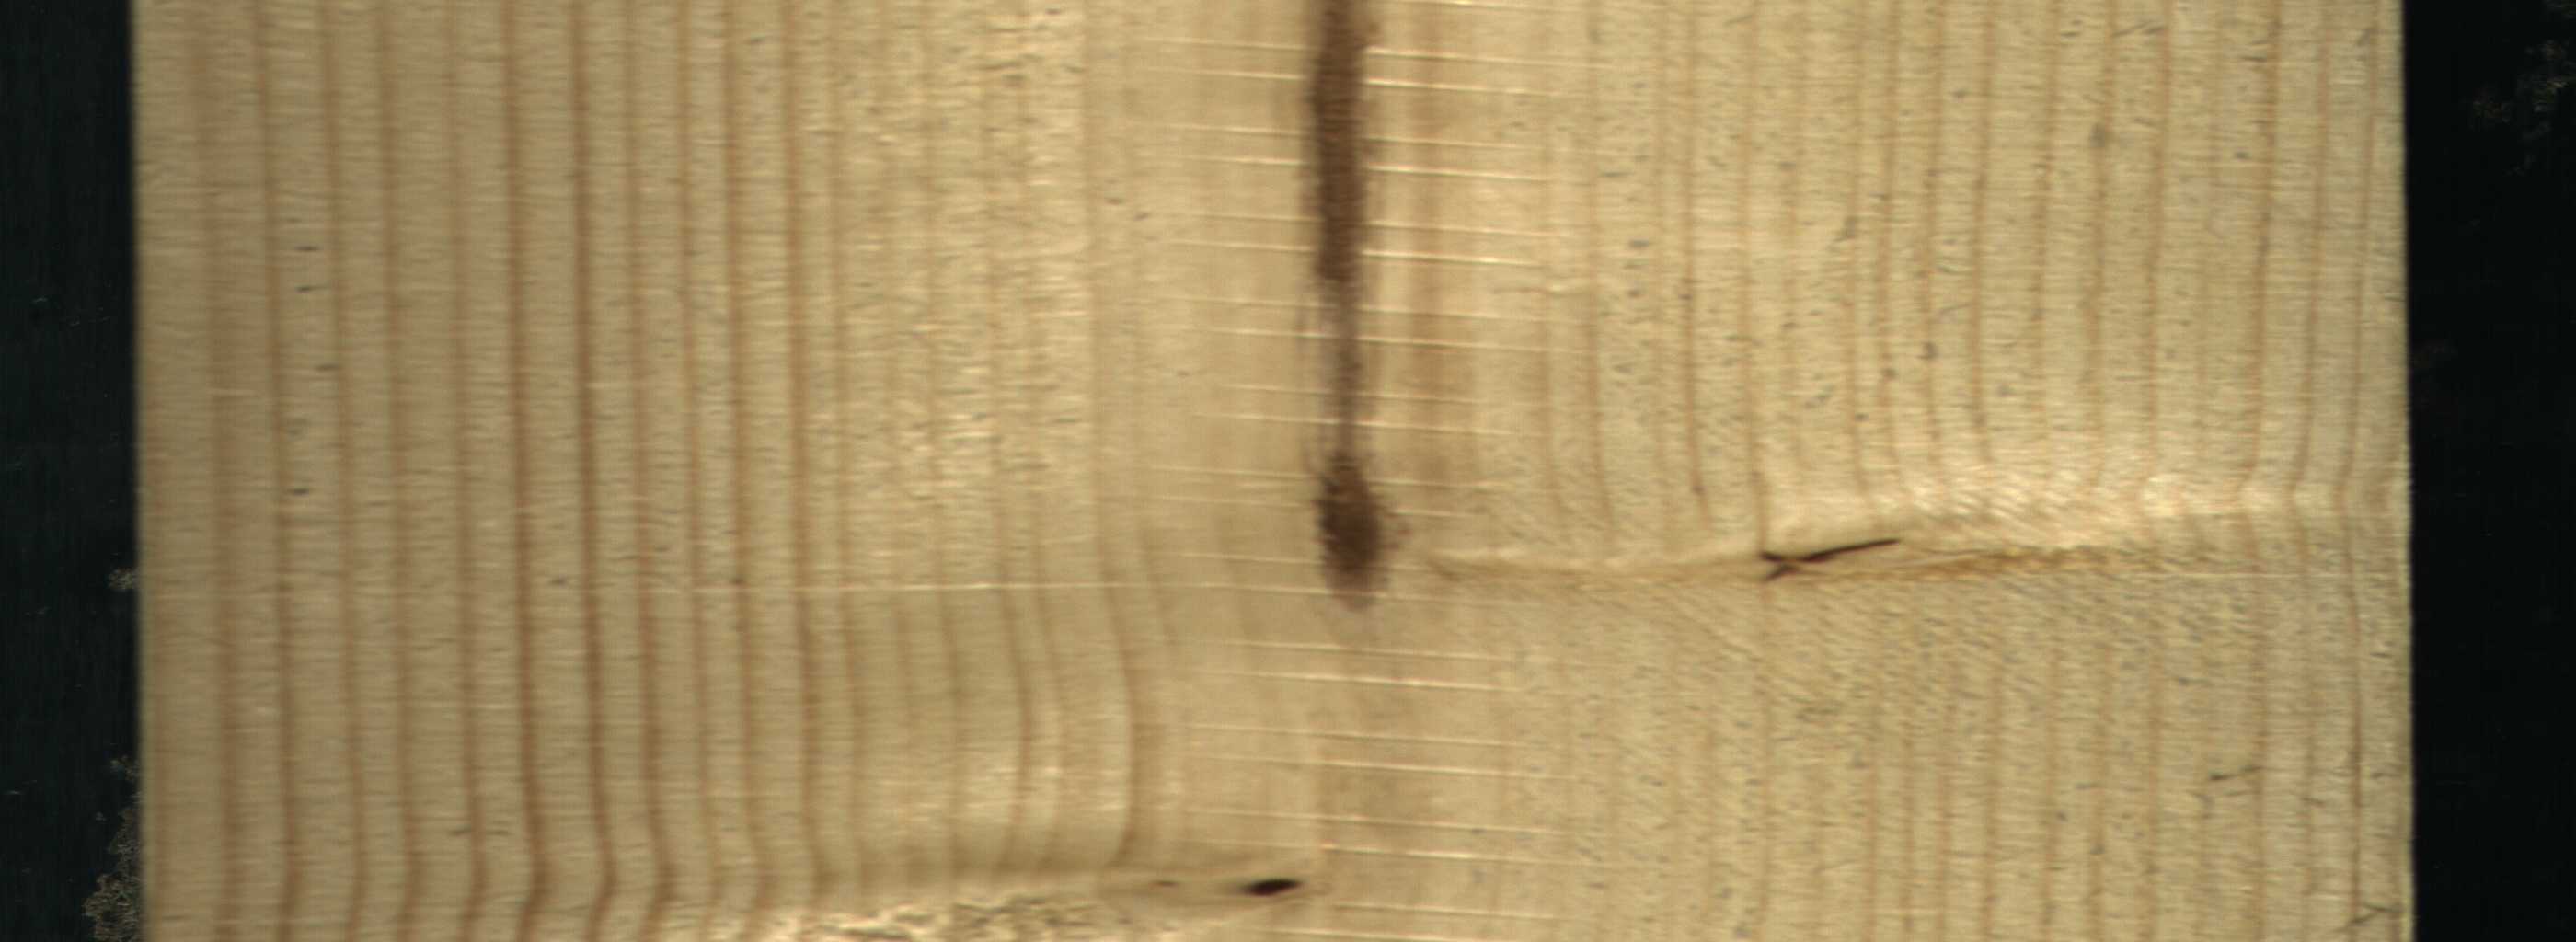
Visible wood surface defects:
Quartzity
Dead_Knot
Dead_Knot